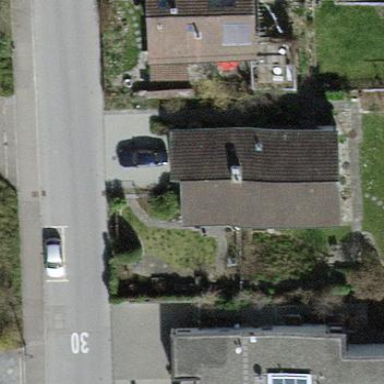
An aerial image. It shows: Building with tiled roof.